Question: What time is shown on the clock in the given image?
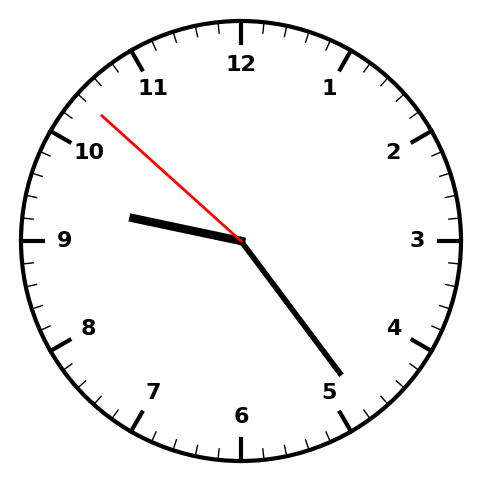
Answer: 09:23:52